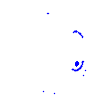
Particle: electron